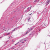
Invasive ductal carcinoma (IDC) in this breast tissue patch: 0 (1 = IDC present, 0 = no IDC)